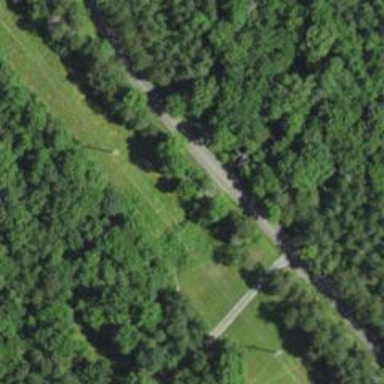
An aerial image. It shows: Culvert tunnel.